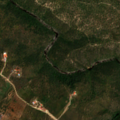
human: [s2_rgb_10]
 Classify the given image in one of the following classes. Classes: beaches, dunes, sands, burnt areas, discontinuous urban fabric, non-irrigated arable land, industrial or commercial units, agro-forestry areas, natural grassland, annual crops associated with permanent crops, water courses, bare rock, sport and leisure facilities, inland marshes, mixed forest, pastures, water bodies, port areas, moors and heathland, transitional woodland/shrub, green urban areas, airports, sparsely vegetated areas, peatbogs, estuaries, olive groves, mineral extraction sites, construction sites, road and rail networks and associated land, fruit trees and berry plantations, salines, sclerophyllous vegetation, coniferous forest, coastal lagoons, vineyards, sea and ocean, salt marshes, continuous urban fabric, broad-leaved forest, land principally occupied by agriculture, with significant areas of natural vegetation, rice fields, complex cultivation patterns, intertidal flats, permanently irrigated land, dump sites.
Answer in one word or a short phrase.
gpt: olive groves, agro-forestry areas, broad-leaved forest